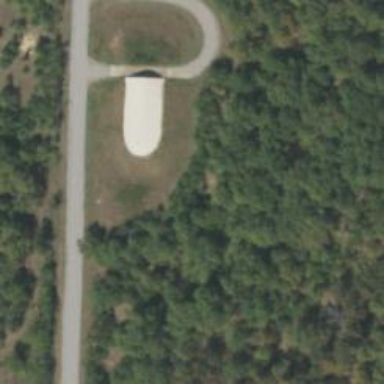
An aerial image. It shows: Military bunker.